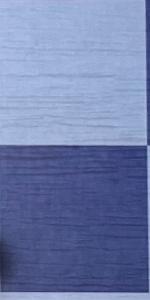
Label: Empty